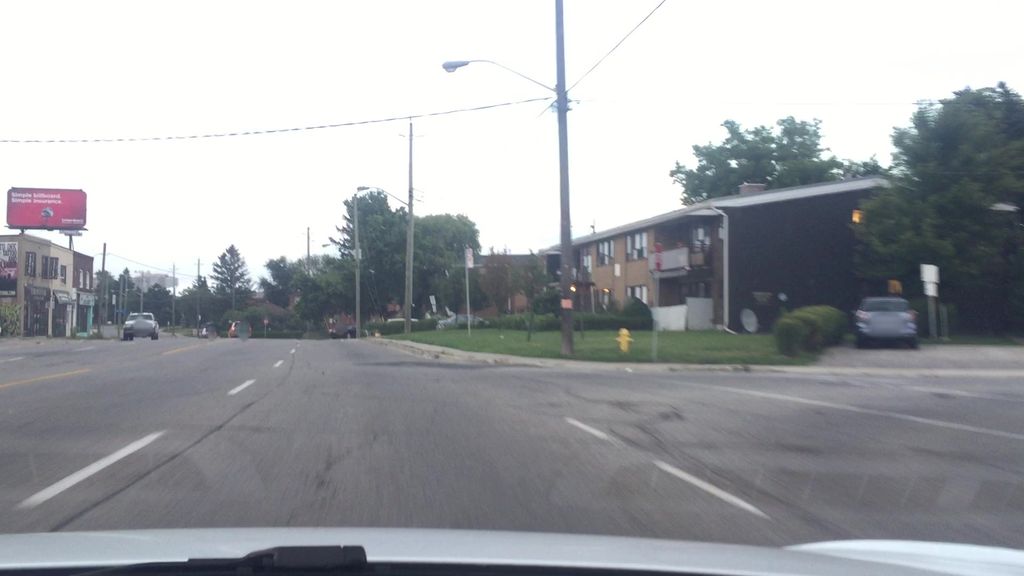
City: toronto